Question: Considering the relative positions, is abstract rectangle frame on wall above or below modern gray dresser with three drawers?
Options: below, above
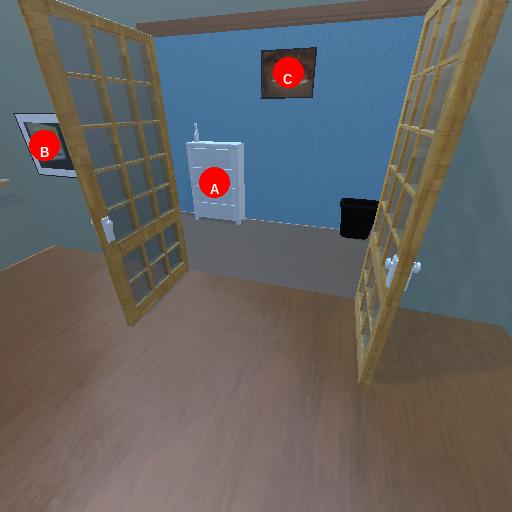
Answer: below